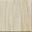
Piece: xx